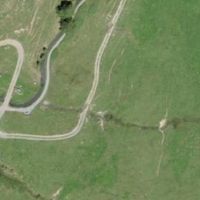
EUNIS habitat code: 23
Species observed at this site:
Astrantia major
Hypericum perforatum
Picea abies
Bartsia alpina